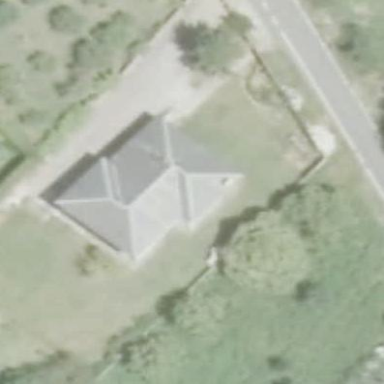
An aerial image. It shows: Simple and straightforward house.